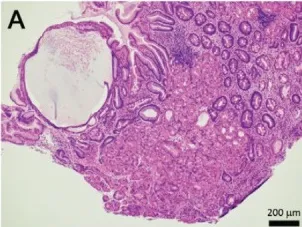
Pathology images of Case 2. The biopsied specimen shows cystic dilatation of the gastric fundal gland of approximately 600 mum diameter (a, b).
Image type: pathology (h&e)